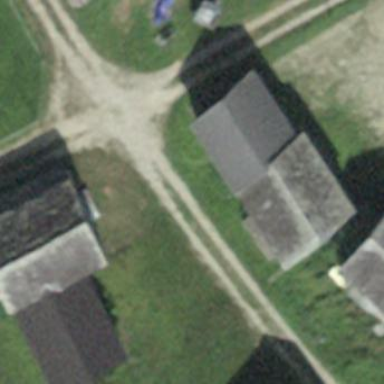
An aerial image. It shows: Cabin is depicted in the image.